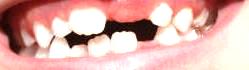
Condition: hypodontia